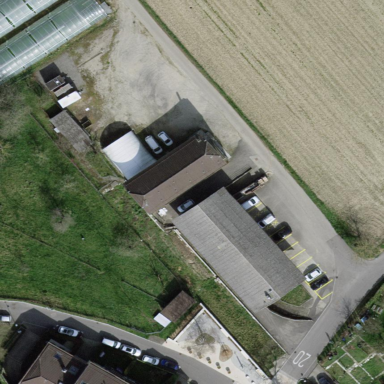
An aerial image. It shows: Farmyard area.